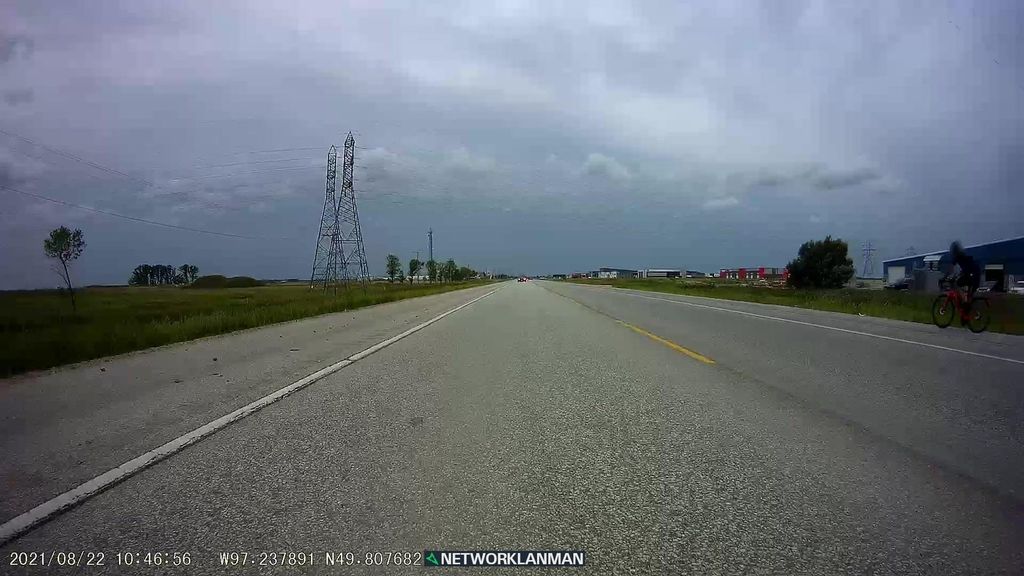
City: winnipeg